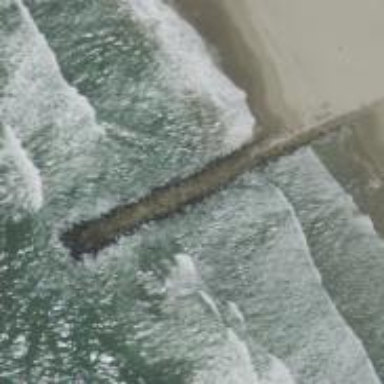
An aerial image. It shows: Breakwater structure.